Frequency: 75000
Velocity: 0,2325
Power: 20,5
Pulse duration: 0,0000001
Pass count: 1
Magnification: 10
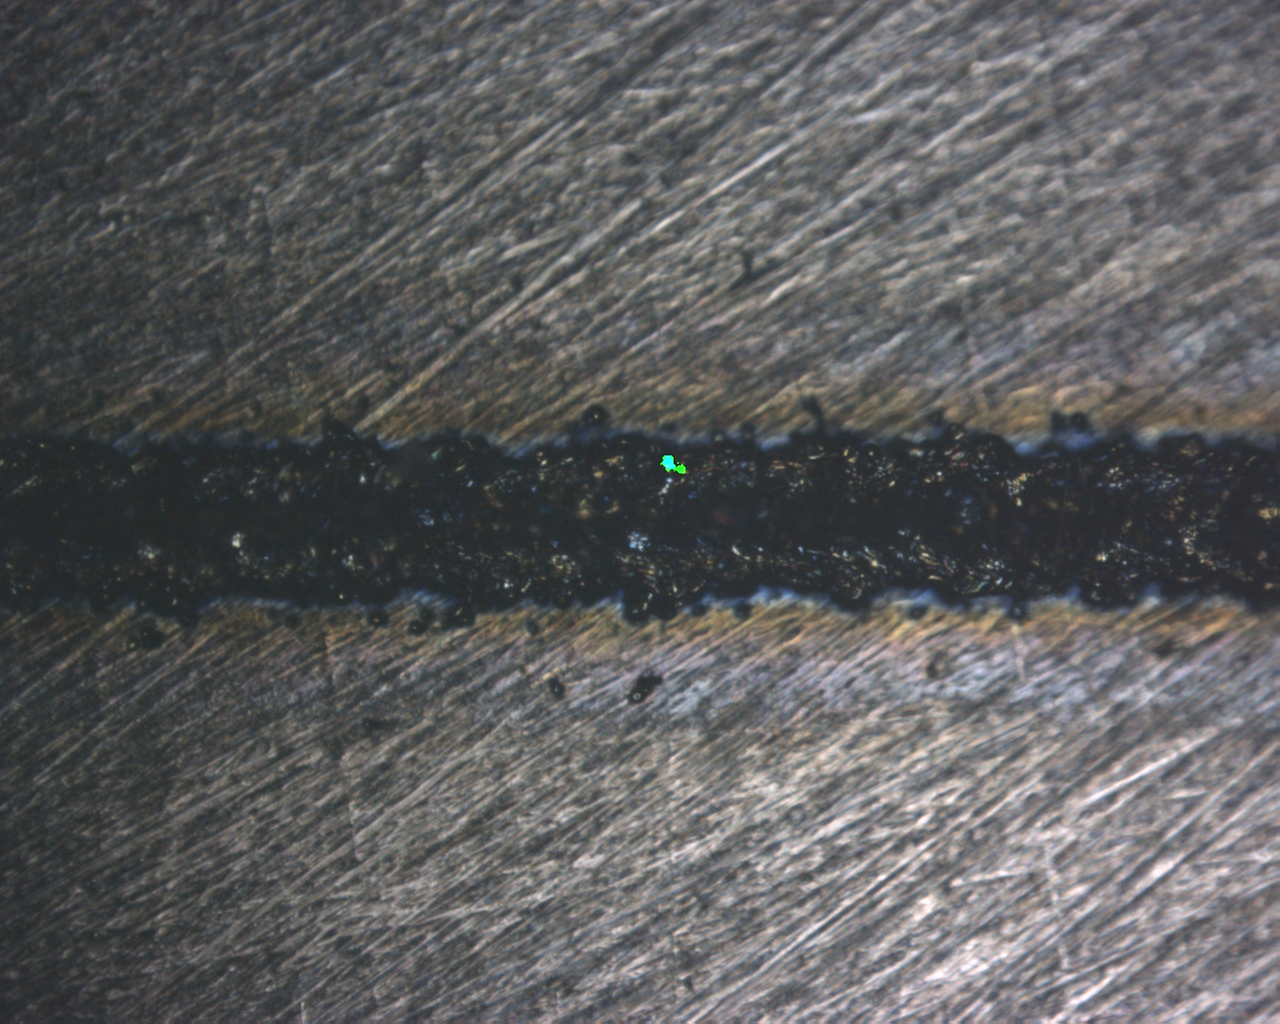
Measured width: 154.553
Other width: 51.714